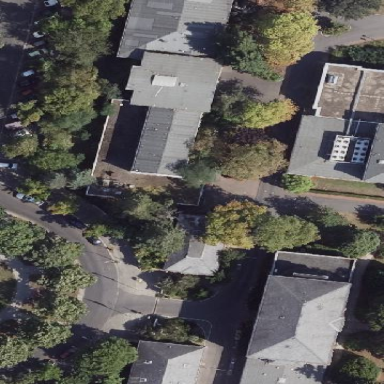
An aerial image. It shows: Hospital building.